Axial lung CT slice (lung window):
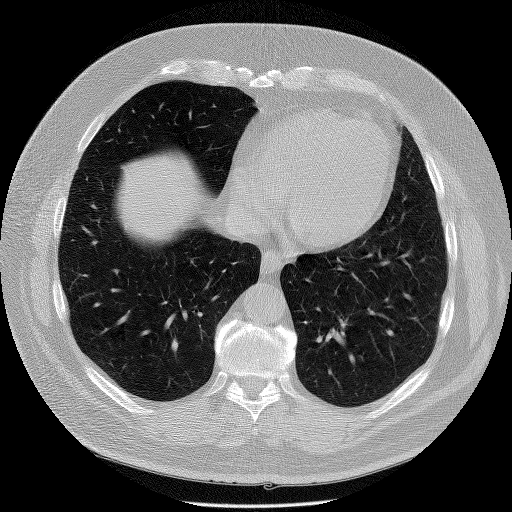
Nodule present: no